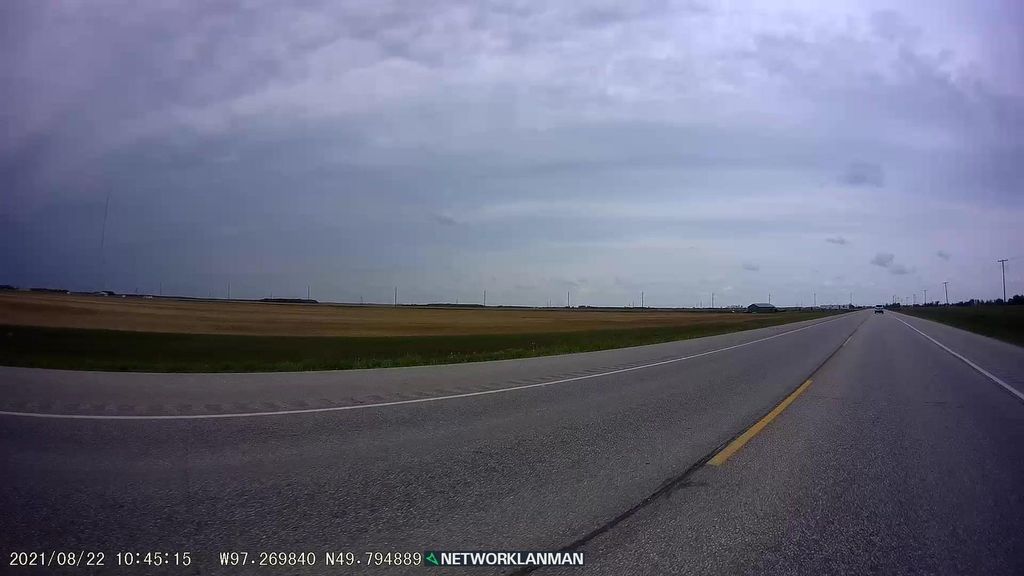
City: winnipeg